Platform: macOS
Application: Arc Browser
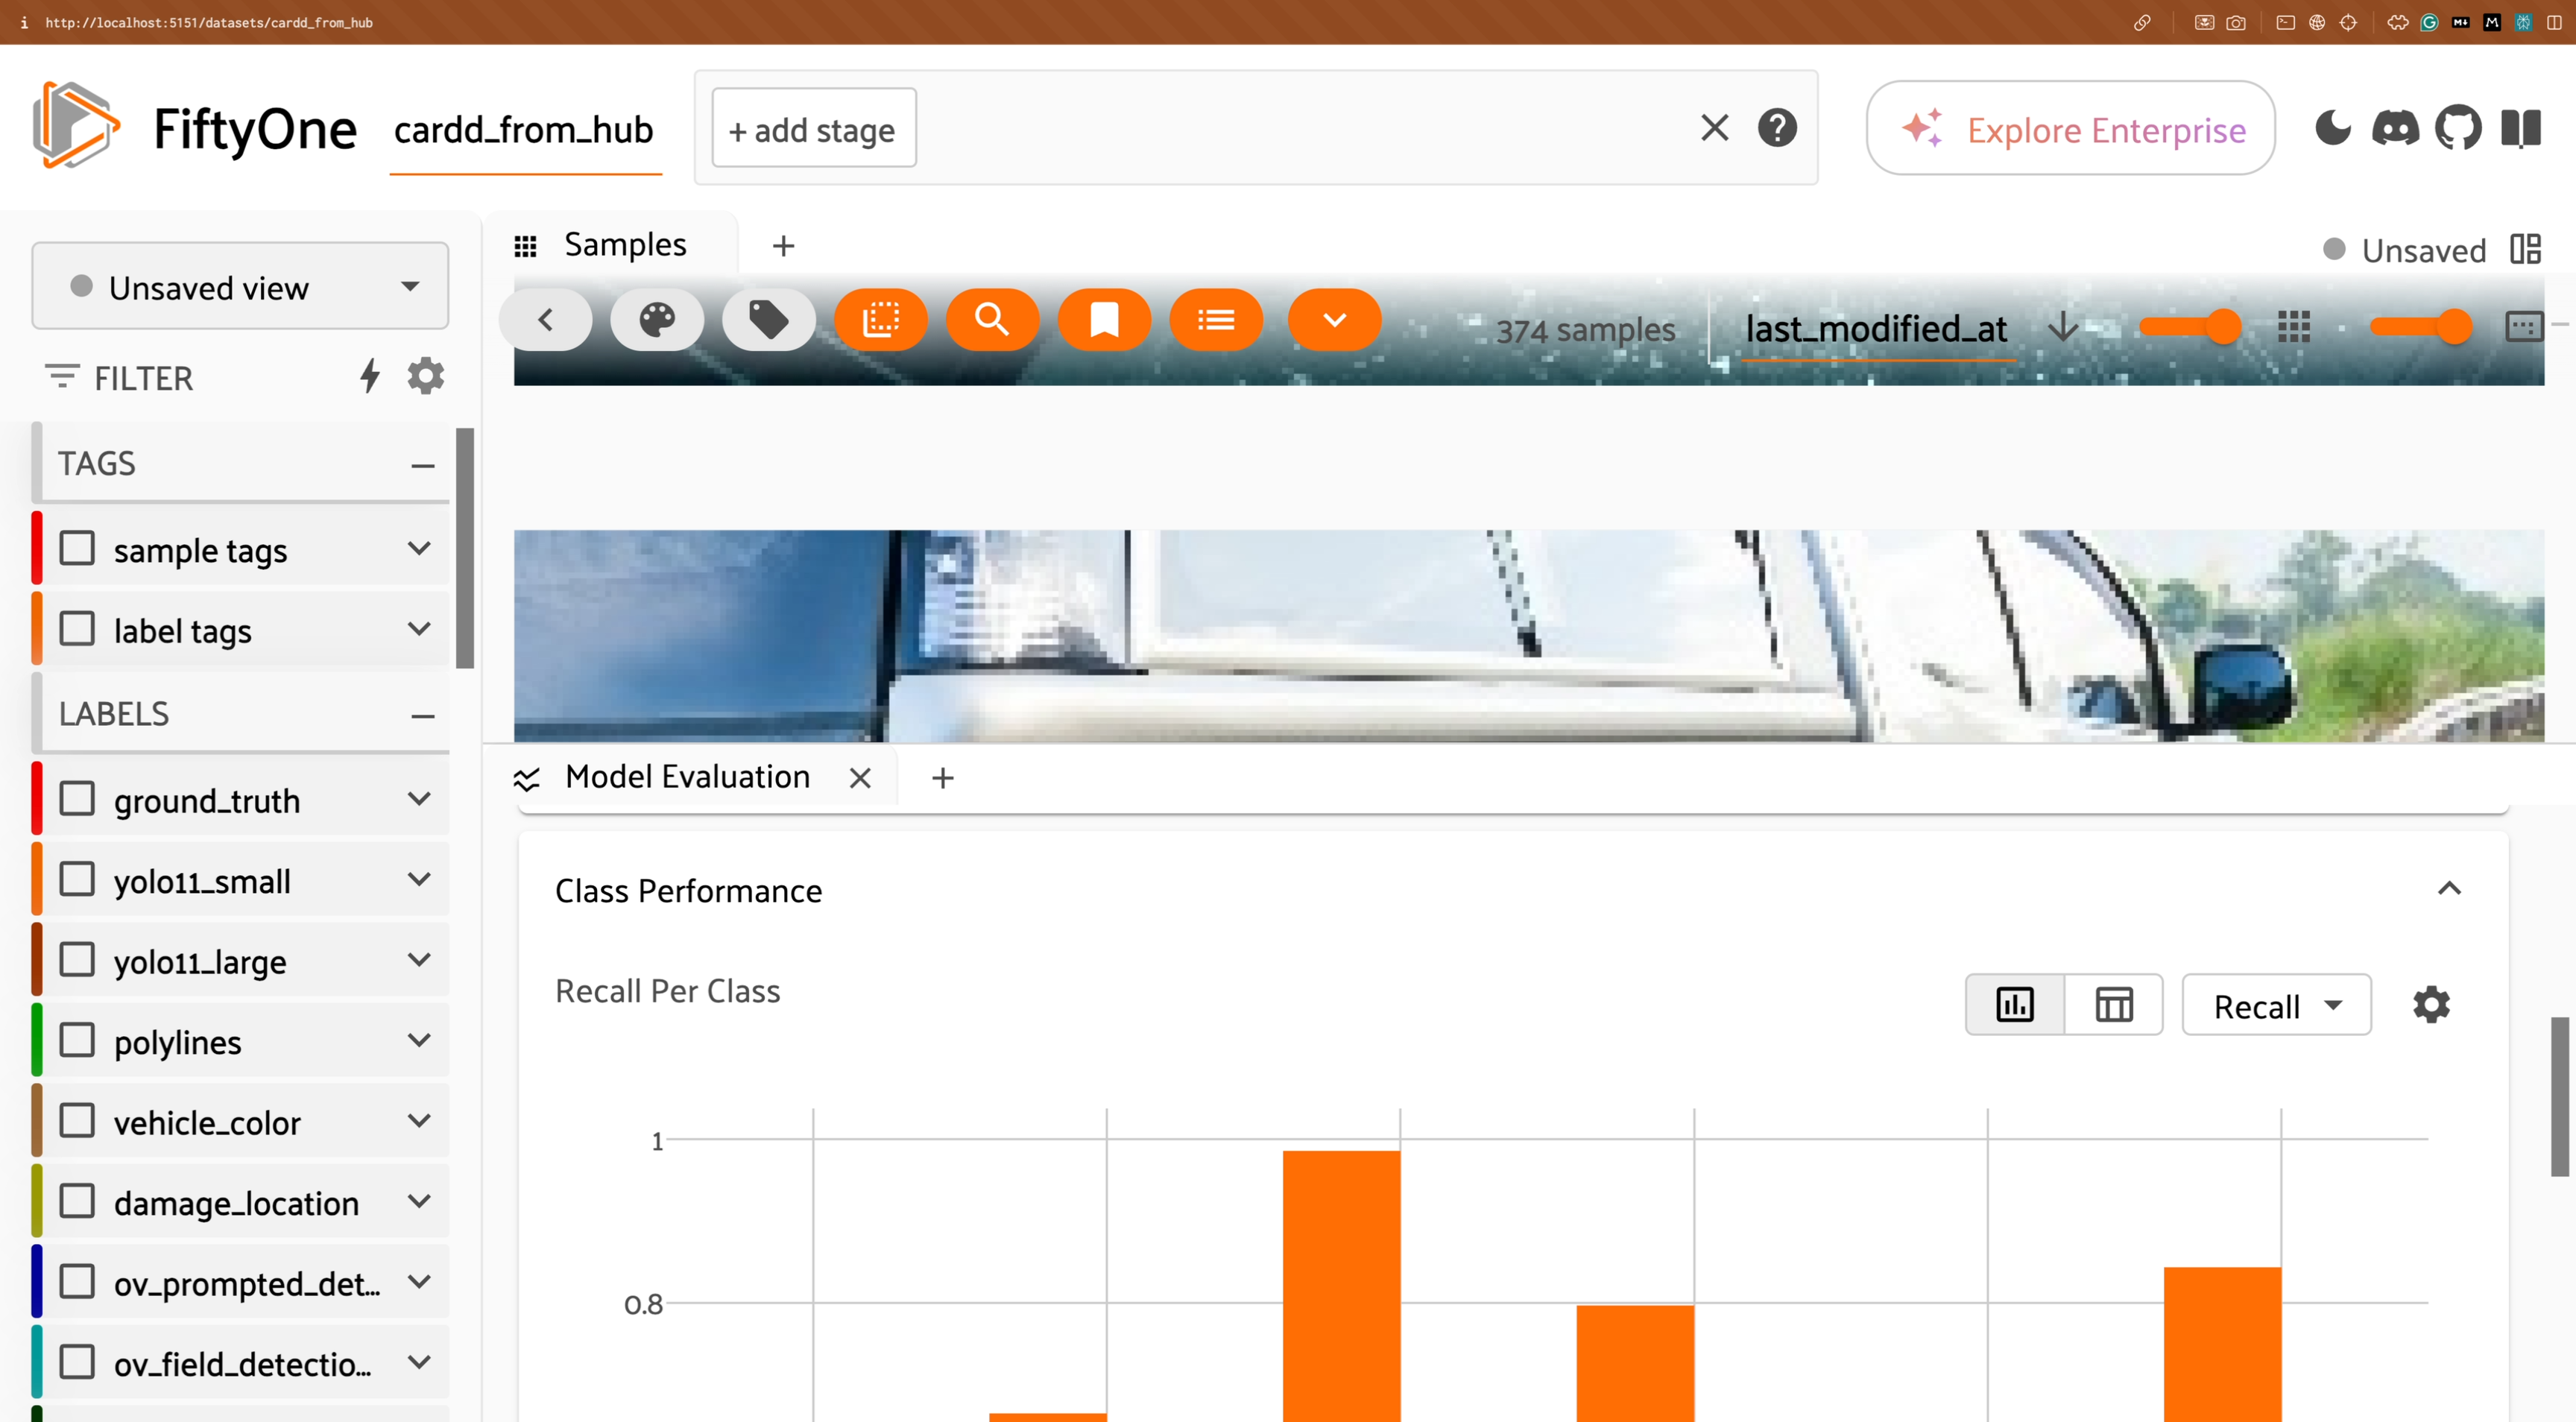
task_description: Open the model performance metric menu in the per class model performance card
action_type: click
element_info: Menu Item
steps_since_start: 1